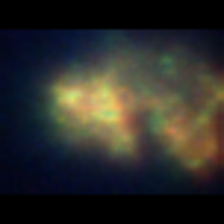
Taxon: Unknown_detritus
Group: Unknown